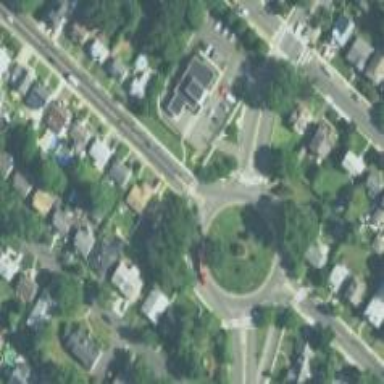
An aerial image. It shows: Tertiary road leading to roundabout.